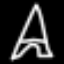
Label: The Eiffel Tower